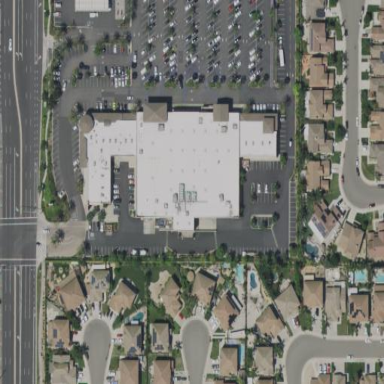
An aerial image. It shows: Retail building.